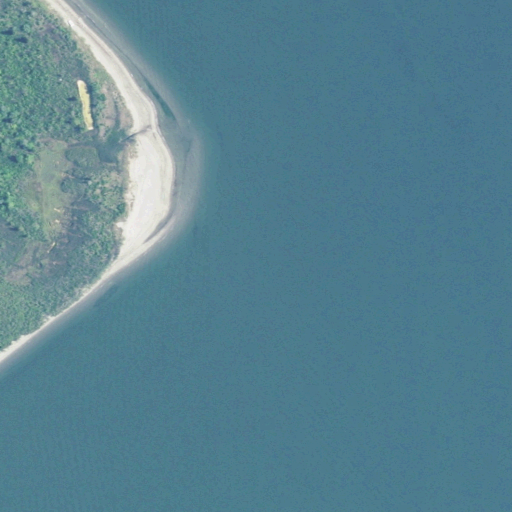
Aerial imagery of cape in Rhode Island named Calf Pasture Point containing open water, grassland, barren land, and deciduous forest